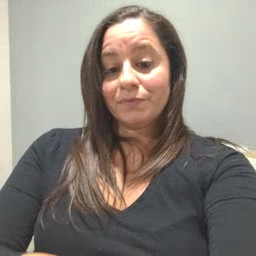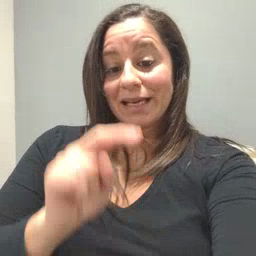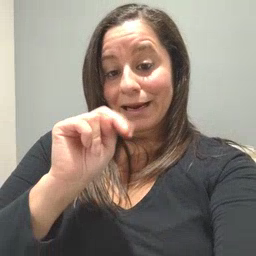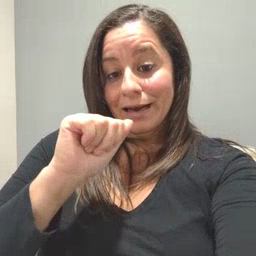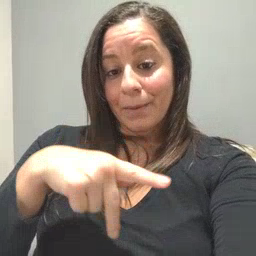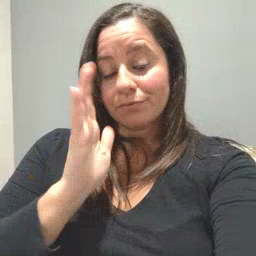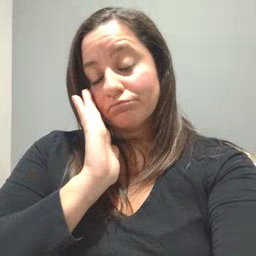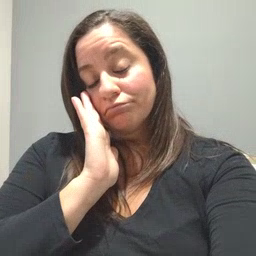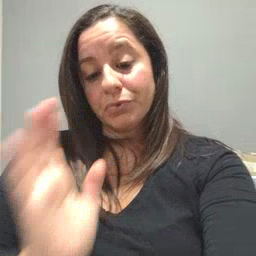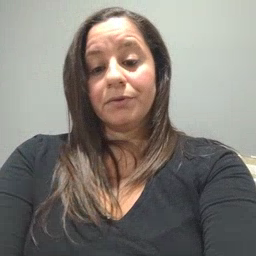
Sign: nap